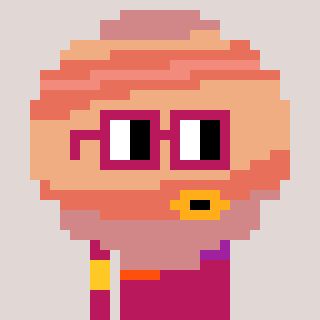
a pixel art character with square dark red glasses, a jupiter-shaped head and a darkpink-colored body on a warm background